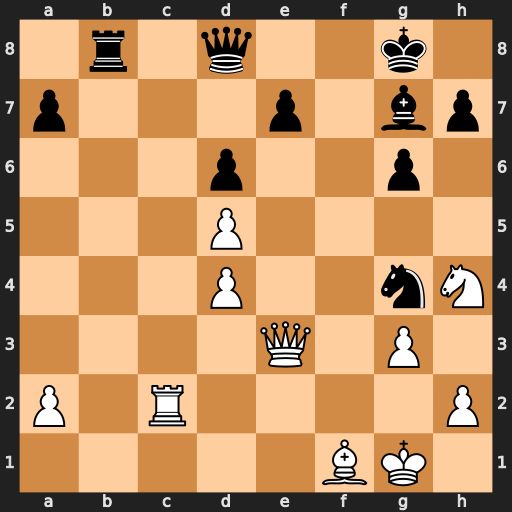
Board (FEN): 1r1q2k1/p3p1bp/3p2p1/3P4/3P2nN/4Q1P1/P1R4P/5BK1
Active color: w
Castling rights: -
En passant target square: -
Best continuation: Qe6+ Kh8 Qxg4